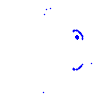
Particle: proton